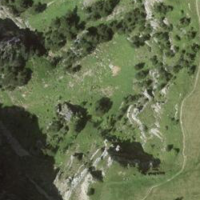
EUNIS habitat code: 23
Species observed at this site:
Vaccinium myrtillus
Vaccinium vitis-idaea
Pinguicula alpina
Parnassia palustris
Gentianella campestris
Gymnadenia conopsea